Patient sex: M
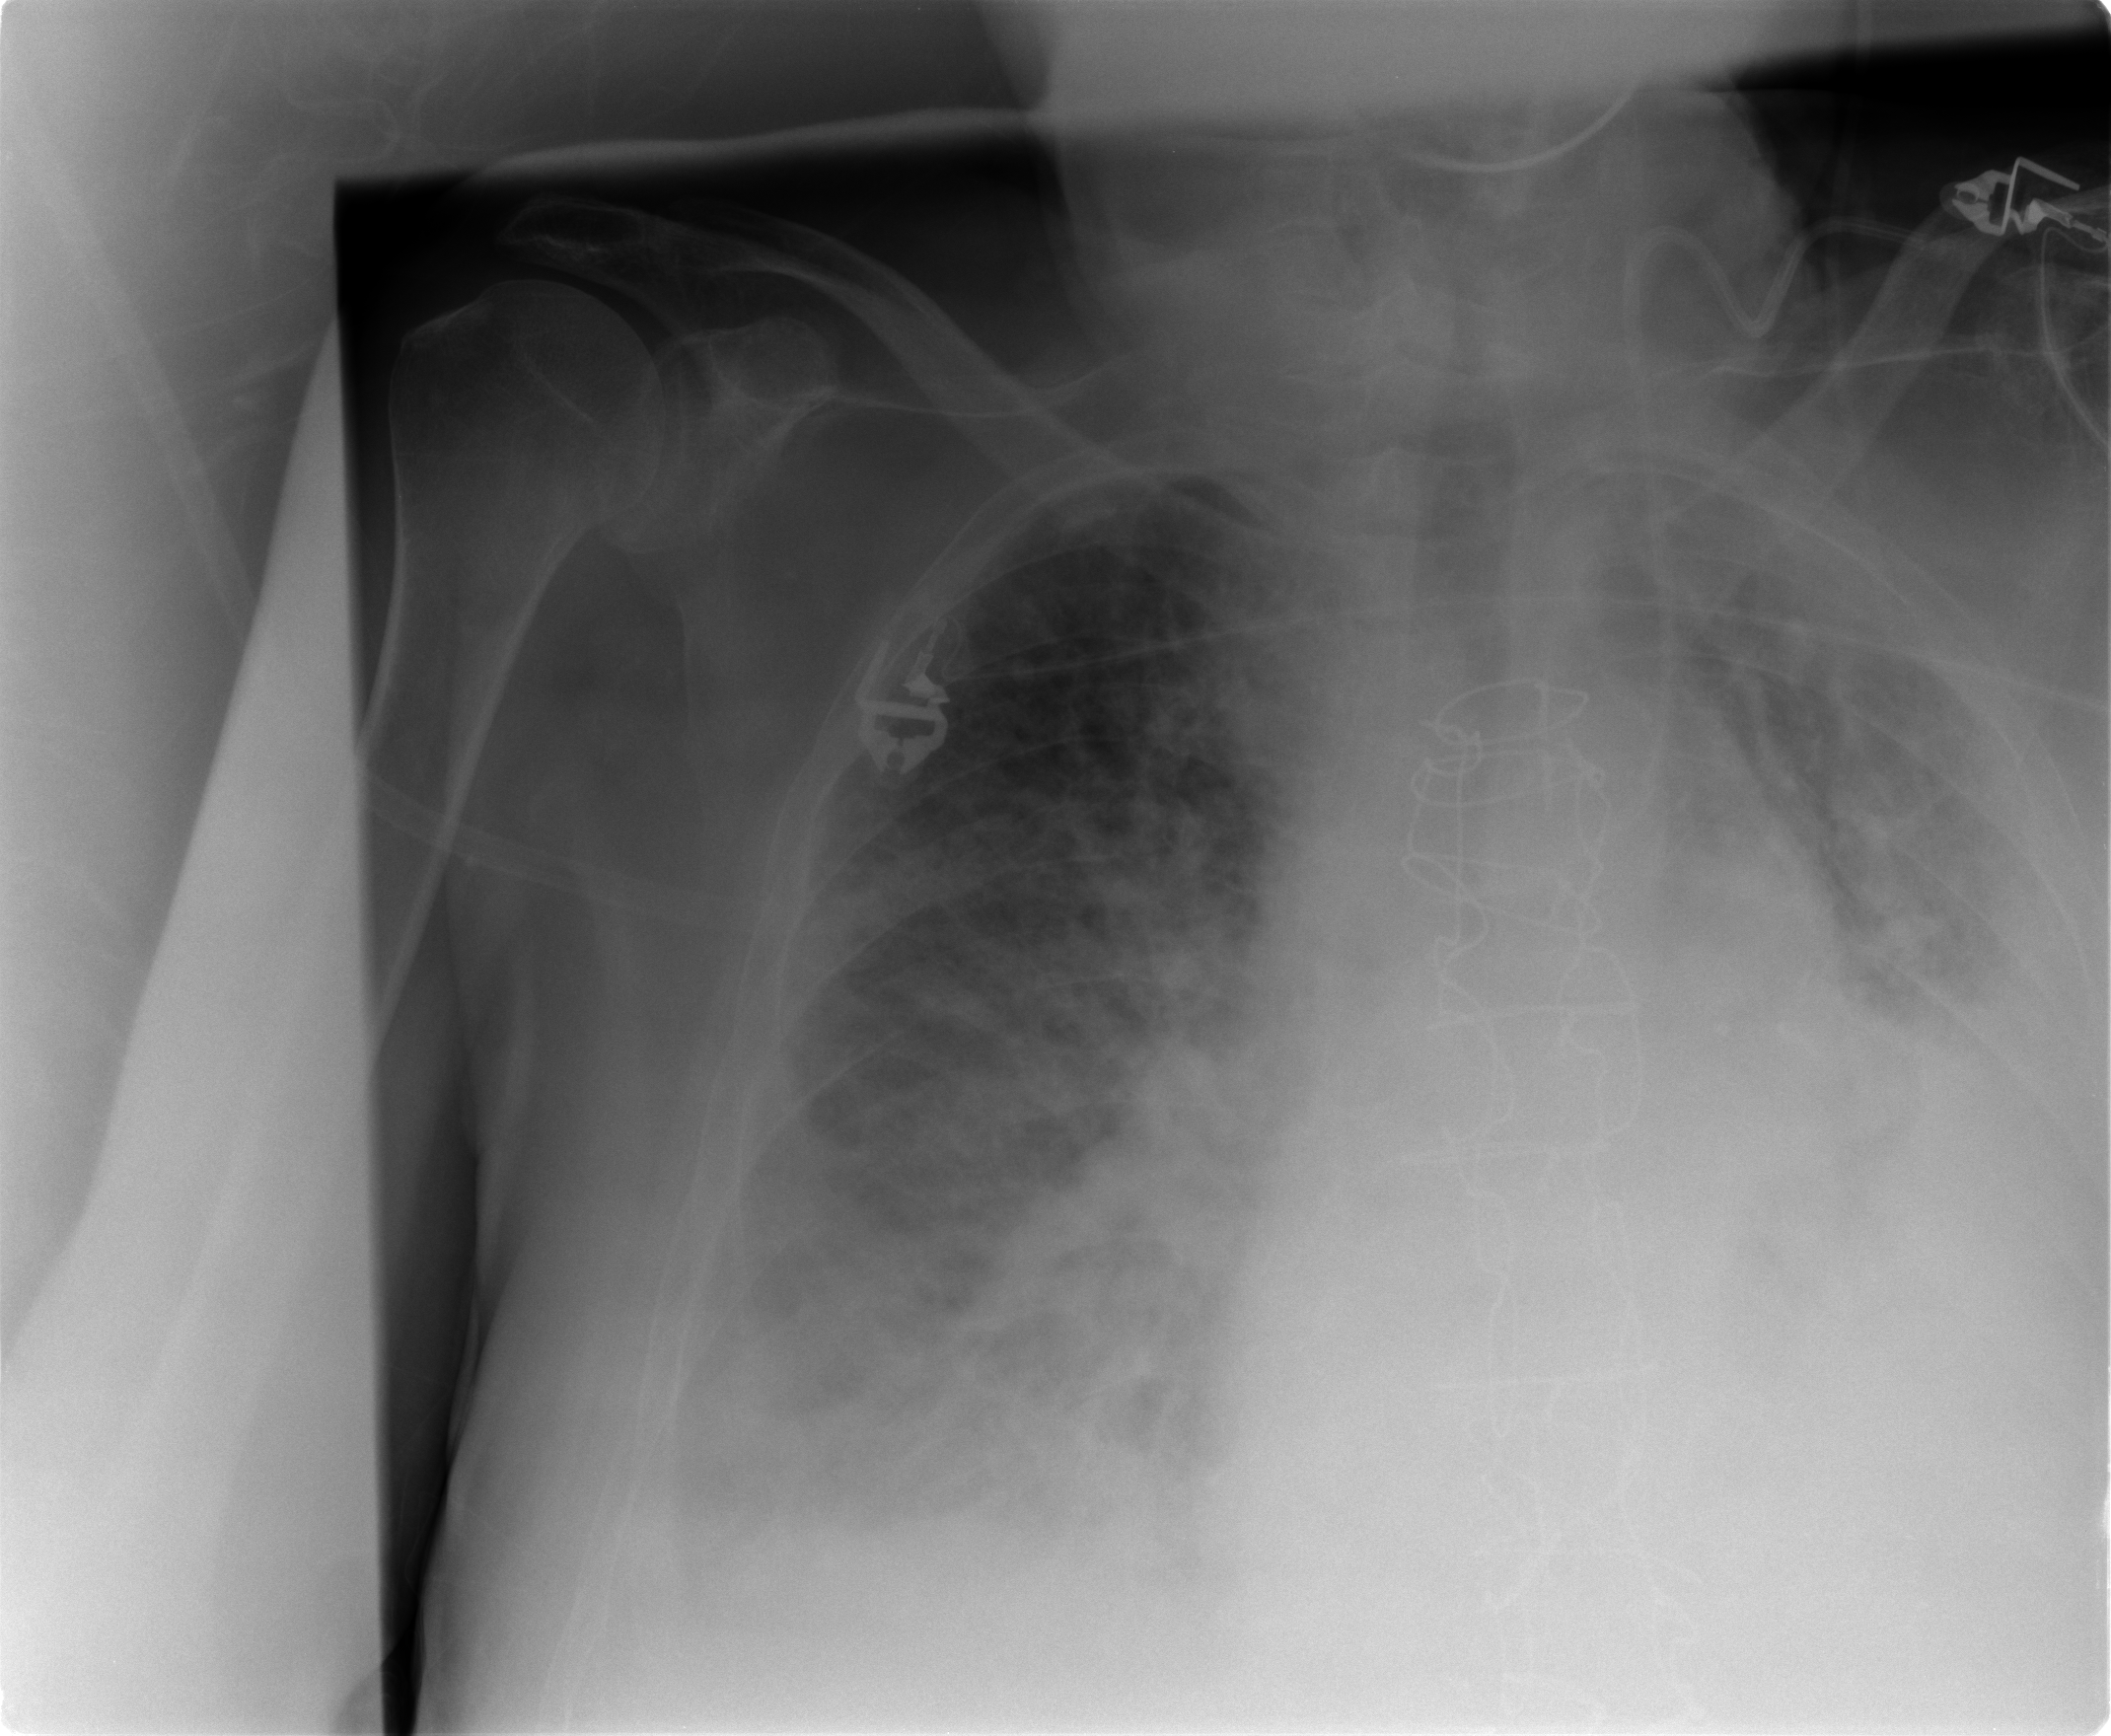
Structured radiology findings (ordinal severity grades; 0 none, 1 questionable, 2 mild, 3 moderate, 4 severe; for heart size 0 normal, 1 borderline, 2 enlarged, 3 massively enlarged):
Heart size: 2
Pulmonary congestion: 3
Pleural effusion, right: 3
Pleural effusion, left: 3
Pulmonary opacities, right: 2
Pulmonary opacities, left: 2
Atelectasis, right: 2
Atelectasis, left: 3